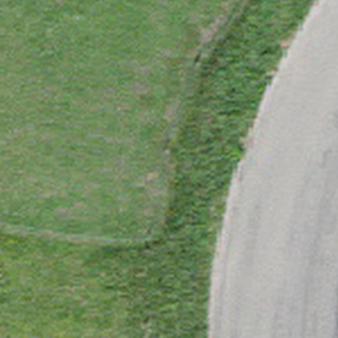
Label: other